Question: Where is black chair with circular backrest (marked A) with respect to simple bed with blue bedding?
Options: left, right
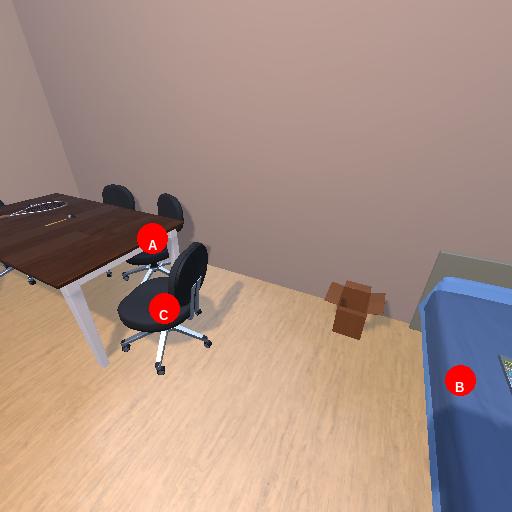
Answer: left